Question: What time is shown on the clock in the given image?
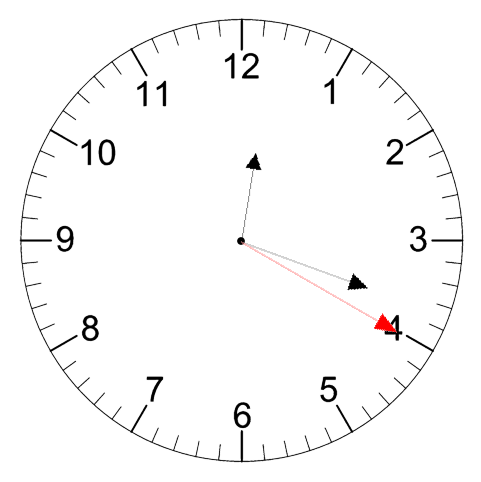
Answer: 12:18:20